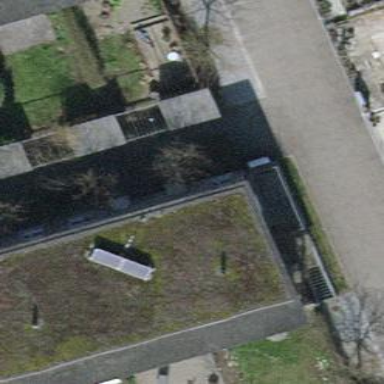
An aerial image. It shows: Terrace building.